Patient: sex M, age 21
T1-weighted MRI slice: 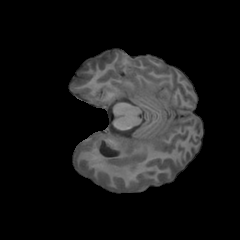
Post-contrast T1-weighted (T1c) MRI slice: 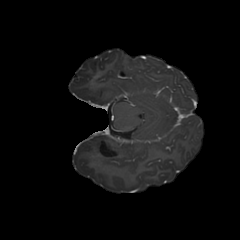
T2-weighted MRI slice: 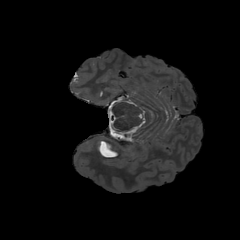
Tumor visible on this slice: no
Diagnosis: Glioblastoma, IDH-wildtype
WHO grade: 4